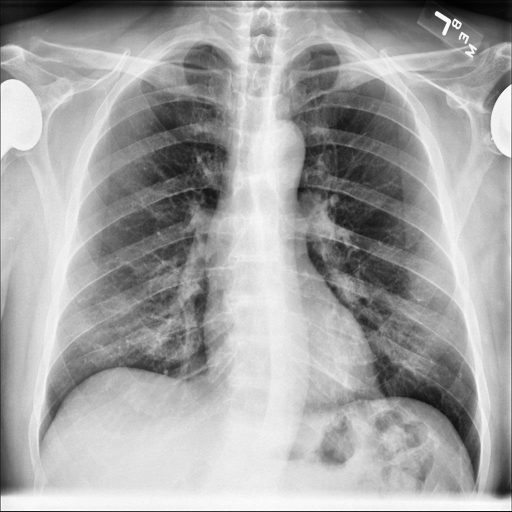
Finding: NORMAL